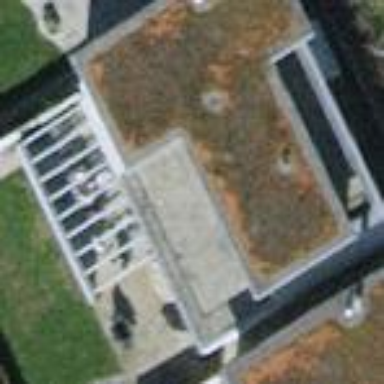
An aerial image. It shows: Detached building with flat roof.